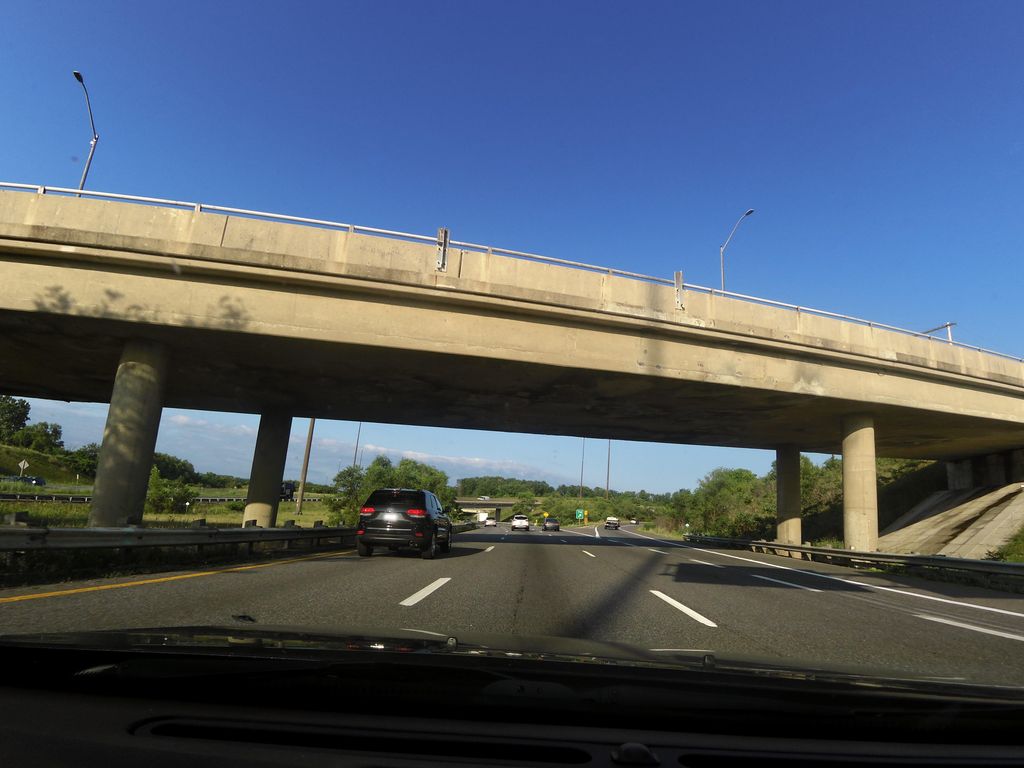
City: hamilton